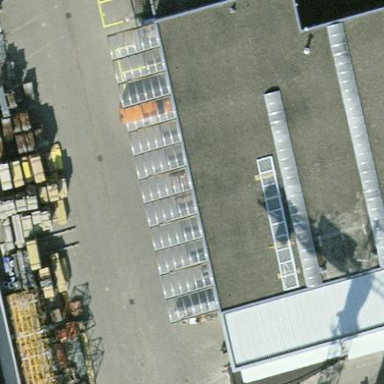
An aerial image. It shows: View of roof of building.